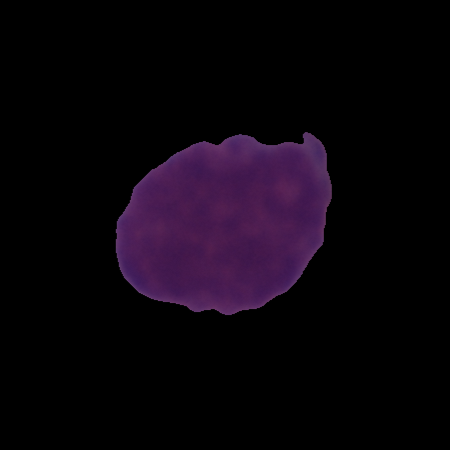
Label: healthy